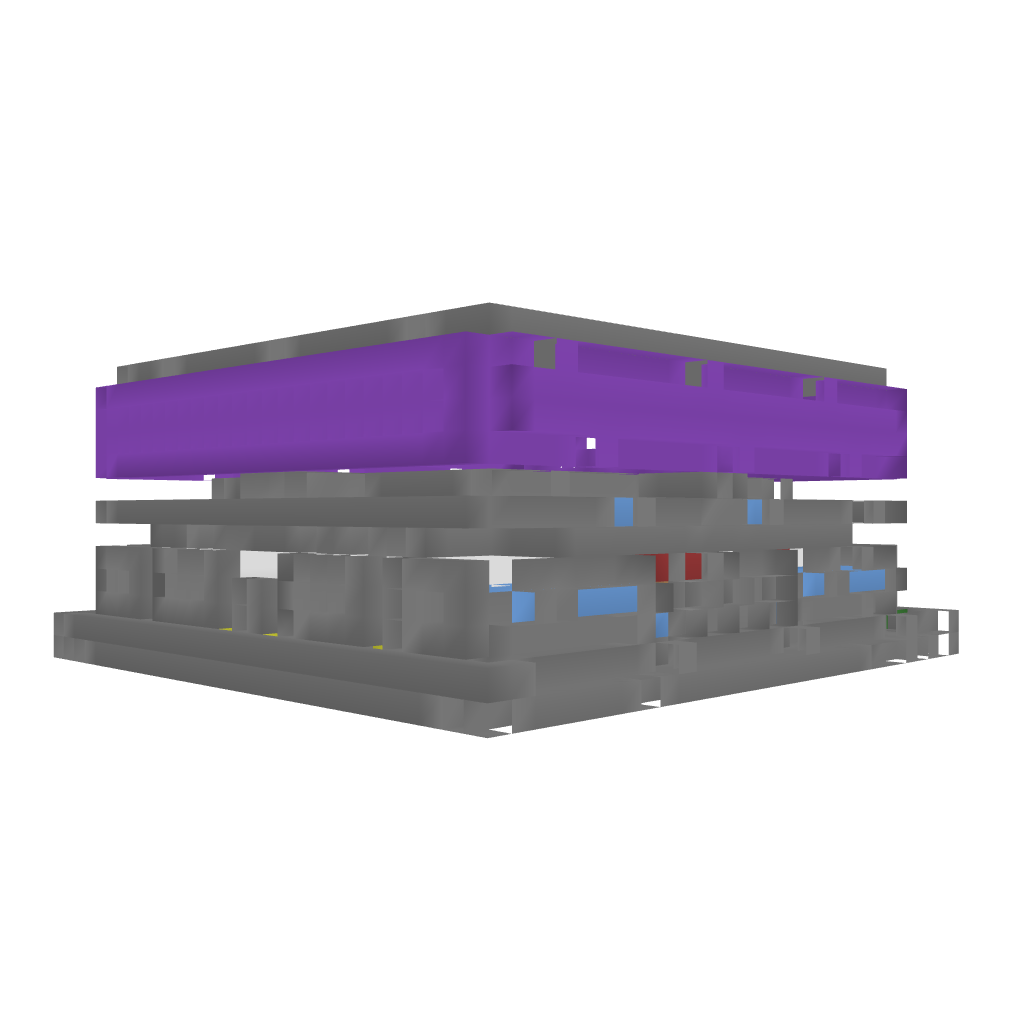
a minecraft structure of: Monster Trap bad low quality